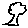
Label: tree